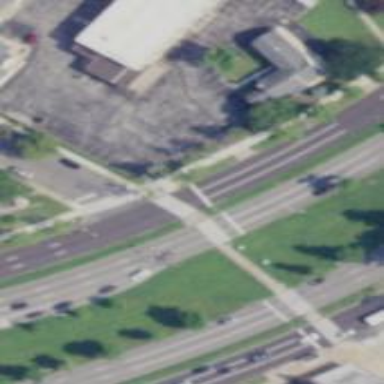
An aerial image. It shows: Marked crossing on footway.